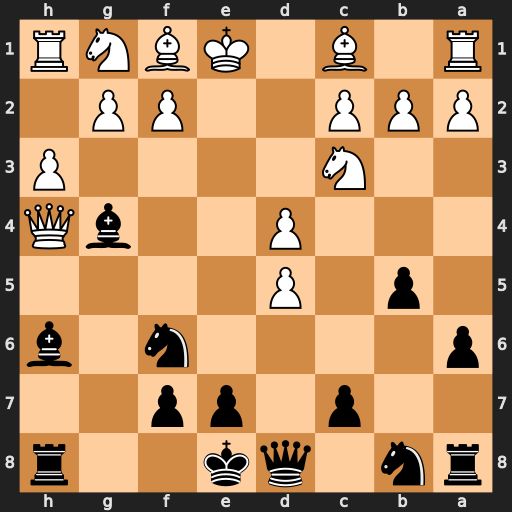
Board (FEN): rn1qk2r/2p1pp2/p4n1b/1p1P4/3P2bQ/2N4P/PPP2PP1/R1B1KBNR
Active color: b
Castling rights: KQkq
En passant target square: -
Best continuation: Bd2+ Bxd2 Rxh4